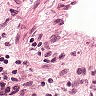
Metastatic tissue present: no